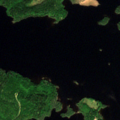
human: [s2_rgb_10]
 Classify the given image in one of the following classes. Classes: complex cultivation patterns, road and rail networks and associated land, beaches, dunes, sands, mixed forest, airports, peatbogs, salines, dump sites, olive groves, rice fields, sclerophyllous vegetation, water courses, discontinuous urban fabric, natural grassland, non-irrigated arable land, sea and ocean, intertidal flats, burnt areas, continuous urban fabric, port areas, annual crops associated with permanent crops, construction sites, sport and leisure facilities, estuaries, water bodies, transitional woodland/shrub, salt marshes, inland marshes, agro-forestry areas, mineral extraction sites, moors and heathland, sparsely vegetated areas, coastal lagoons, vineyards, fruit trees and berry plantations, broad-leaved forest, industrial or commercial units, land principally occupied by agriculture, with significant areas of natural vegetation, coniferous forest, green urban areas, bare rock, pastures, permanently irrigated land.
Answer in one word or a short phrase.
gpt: coniferous forest, mixed forest, water bodies